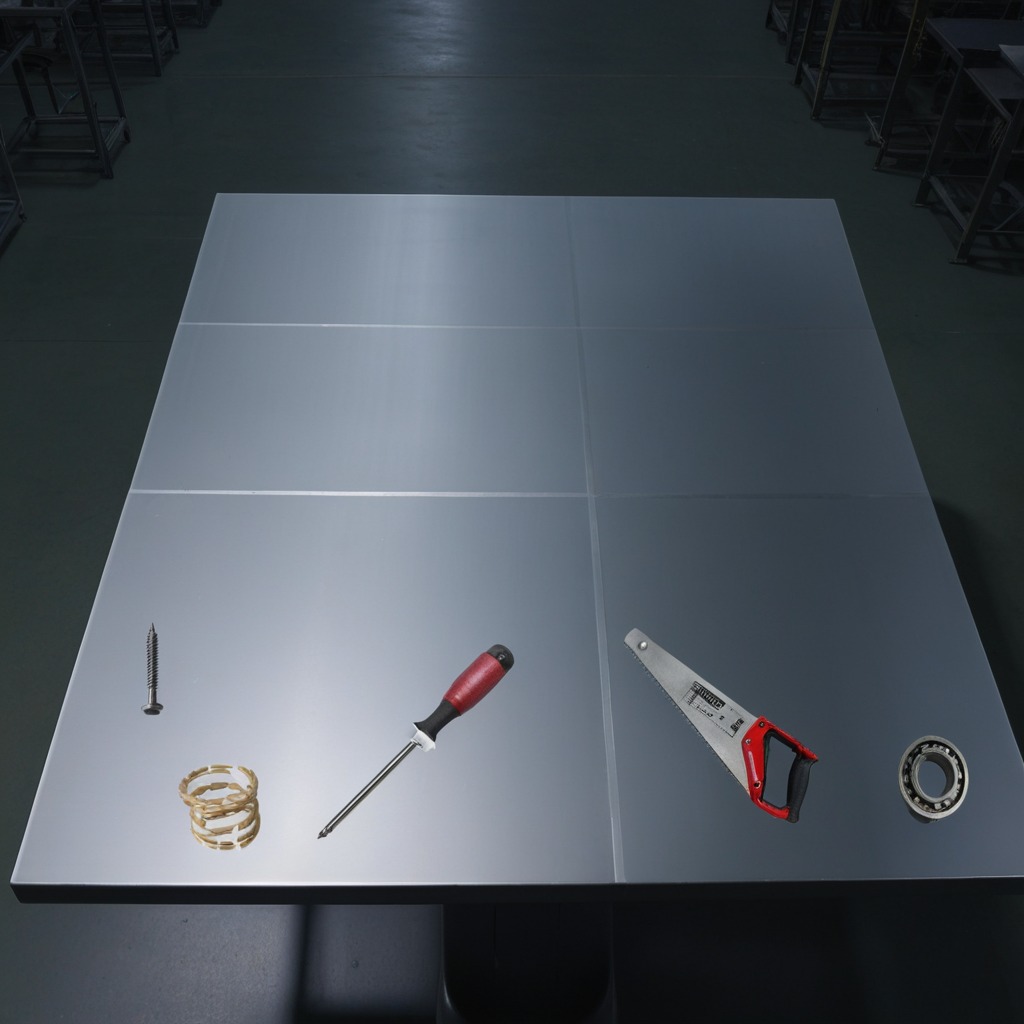
A ball bearing, a machine screw, a coiled metal spring, a hand saw, and a screwdriver are lying on the tabletop.